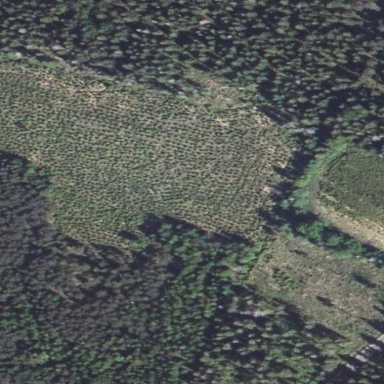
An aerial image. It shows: Patch of scrub vegetation.